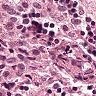
Metastatic tissue present: no